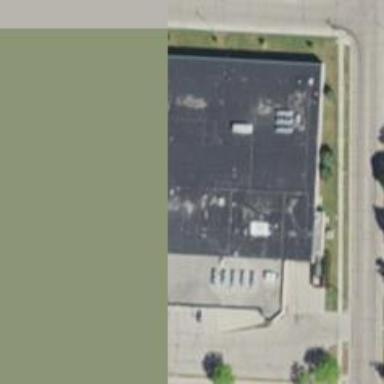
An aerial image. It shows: Pharmacy providing healthcare services.